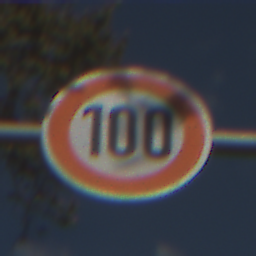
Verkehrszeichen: Geschwindigkeit100
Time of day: MorningAfternoon
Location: Outdoor (Nature)
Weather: PartlyCloudy
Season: NotSpecified
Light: Natural